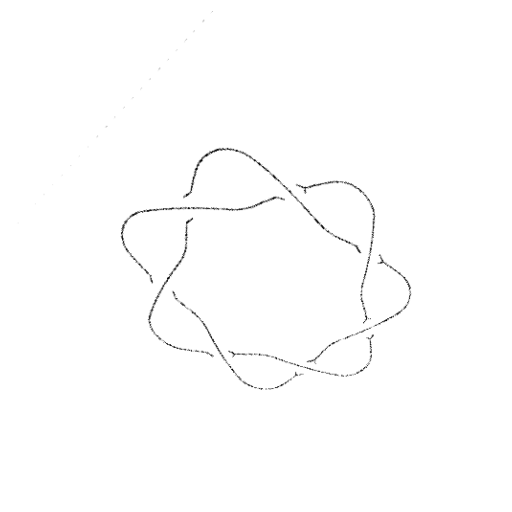
Crossing number: 7